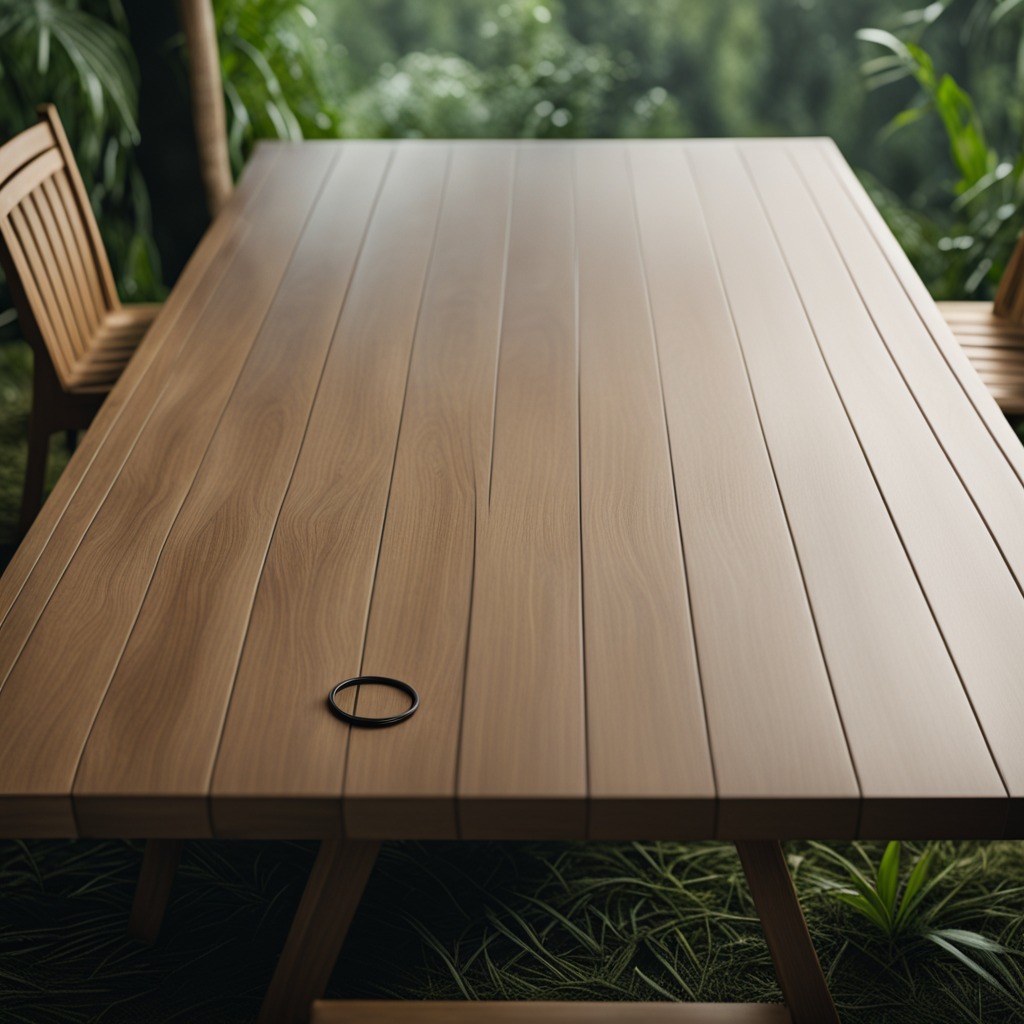
A rubber O-ring is lying on the wooden table.